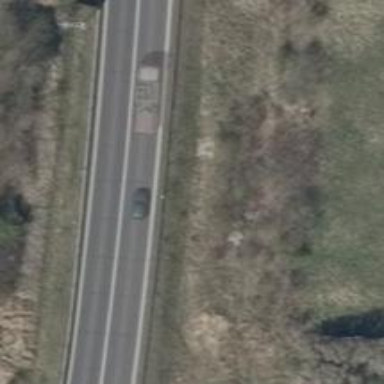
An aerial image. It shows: Primary highway.